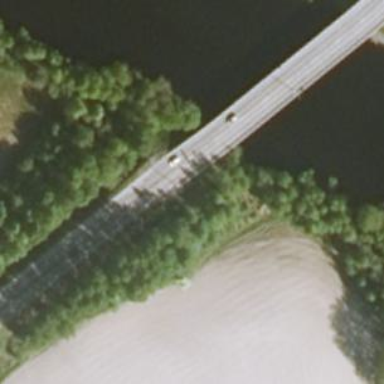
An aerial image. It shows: Asphalt road classified as trunk highway.